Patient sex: M
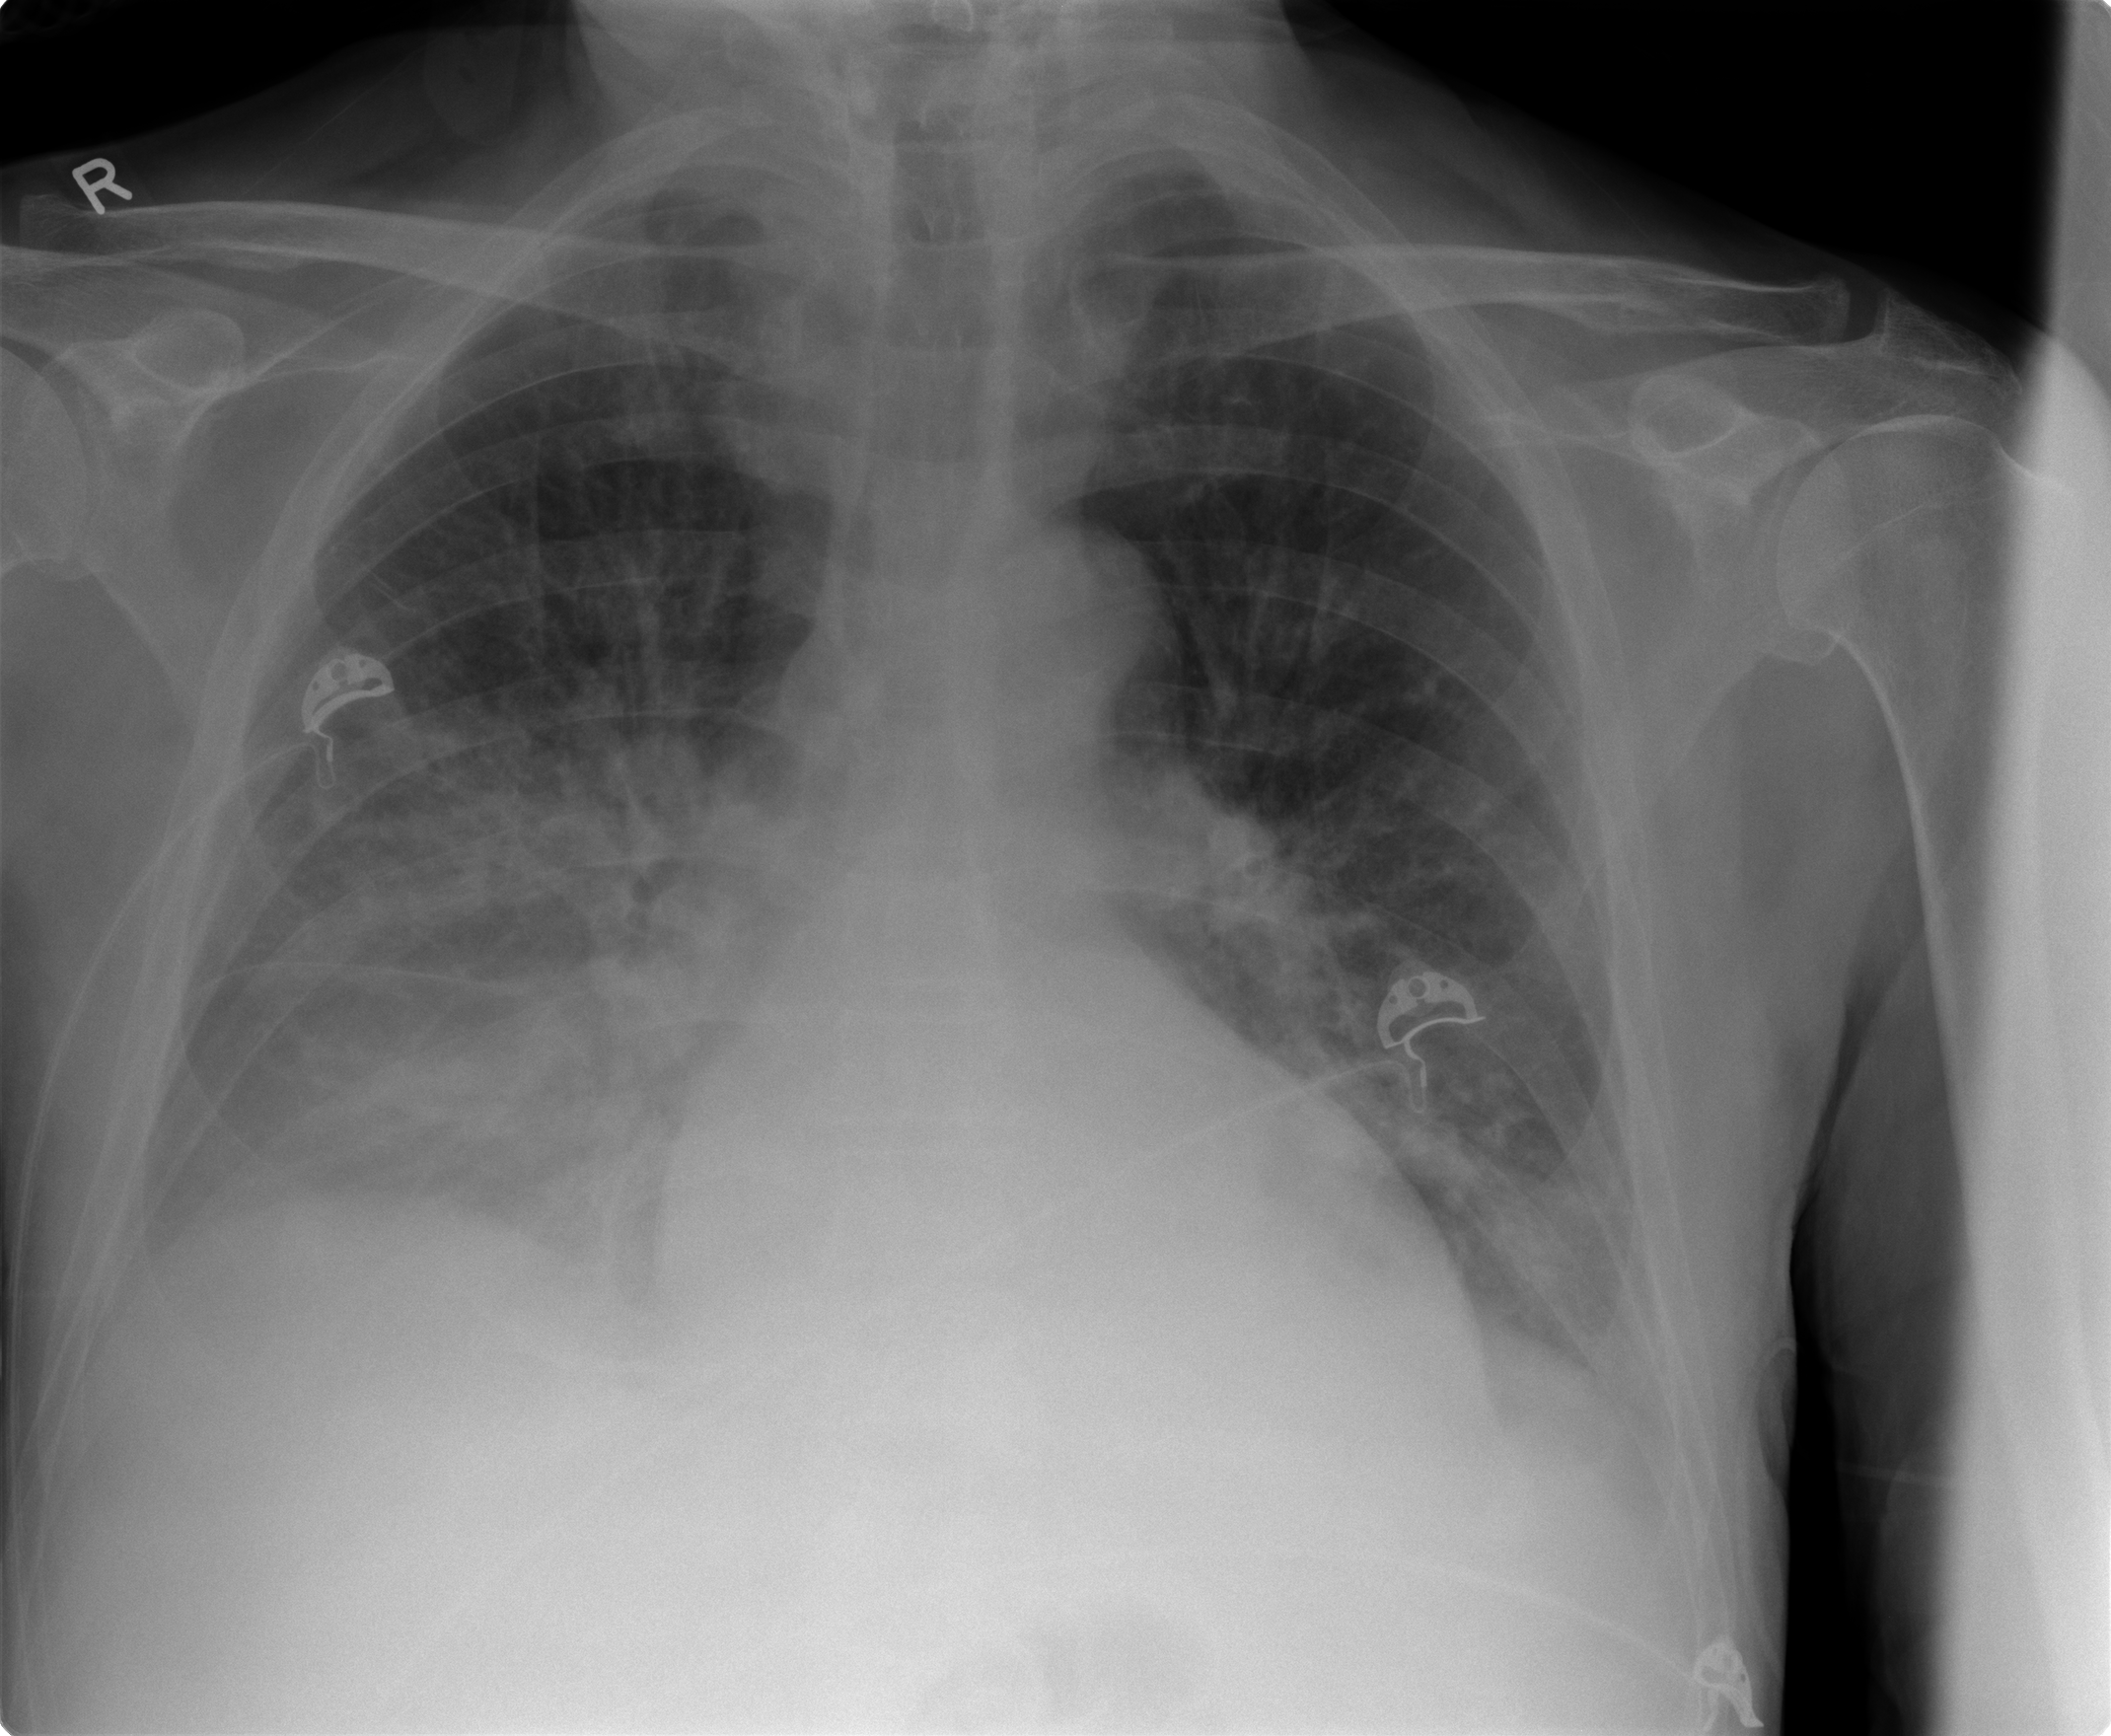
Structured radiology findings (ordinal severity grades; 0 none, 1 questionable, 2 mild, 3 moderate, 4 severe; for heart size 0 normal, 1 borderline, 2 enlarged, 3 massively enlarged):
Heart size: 0
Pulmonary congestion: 2
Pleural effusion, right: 3
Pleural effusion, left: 2
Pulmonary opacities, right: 2
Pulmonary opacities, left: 2
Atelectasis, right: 2
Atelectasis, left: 2